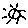
Label: sun